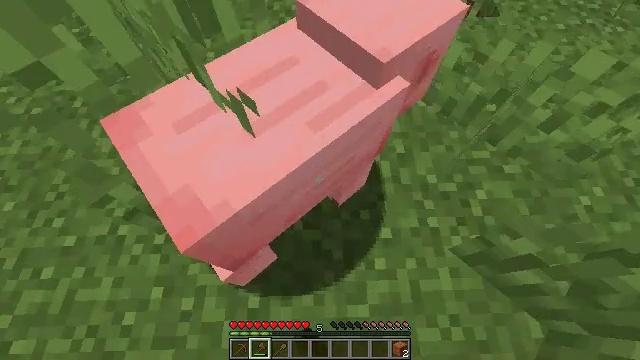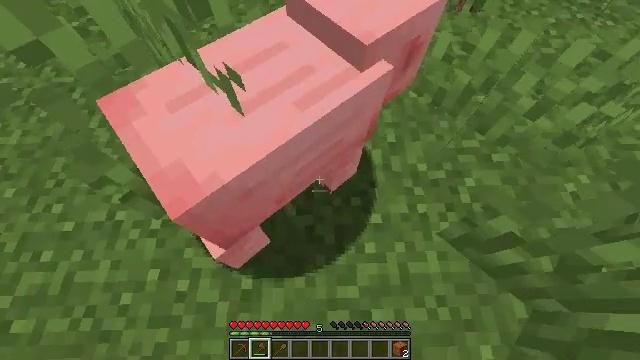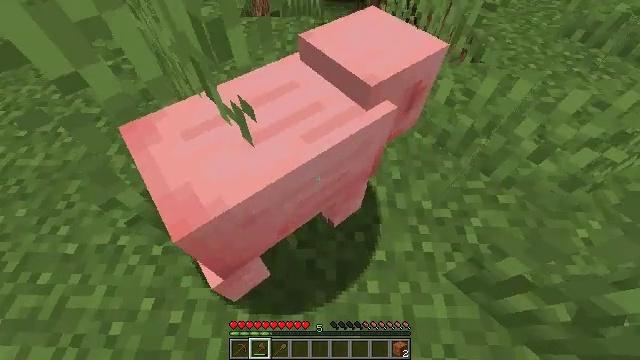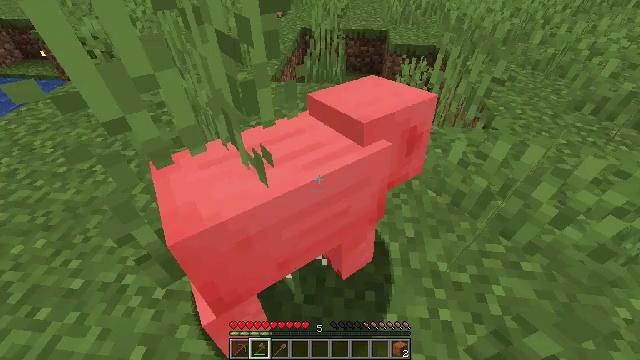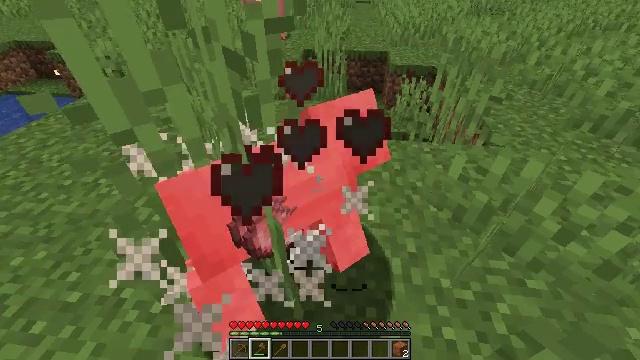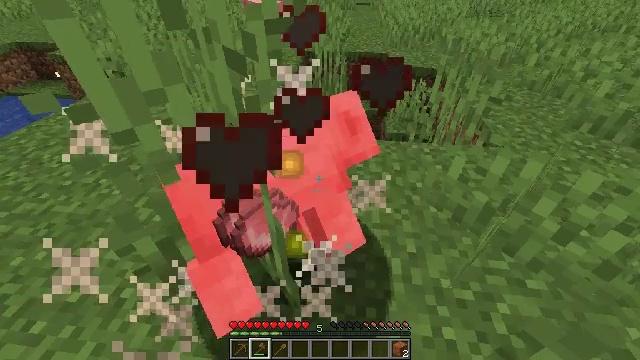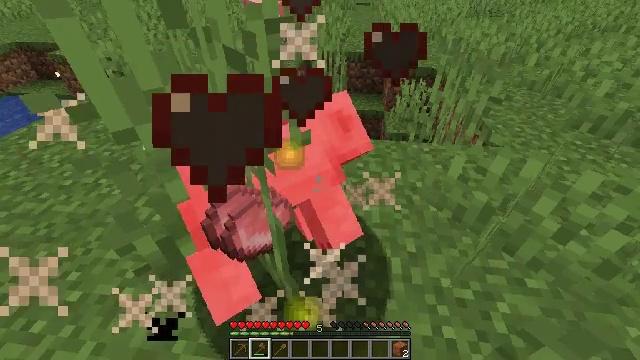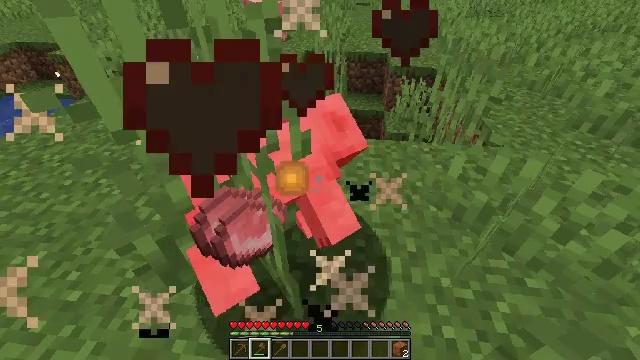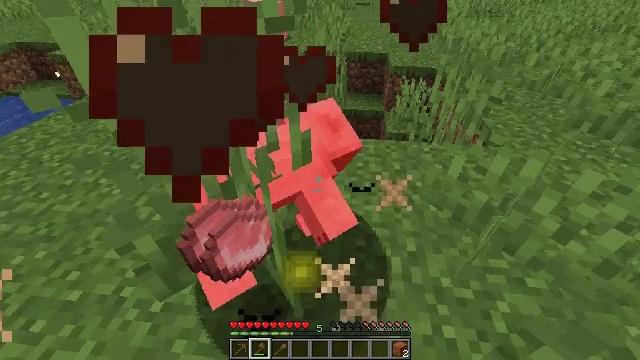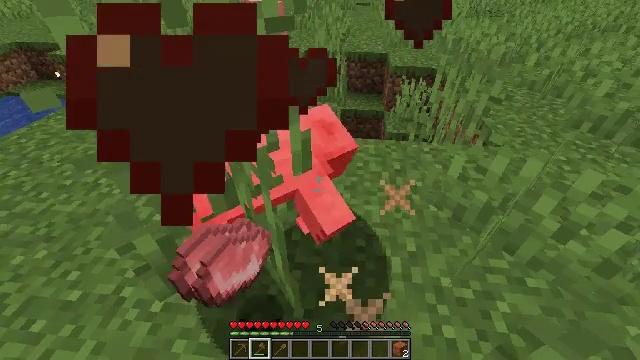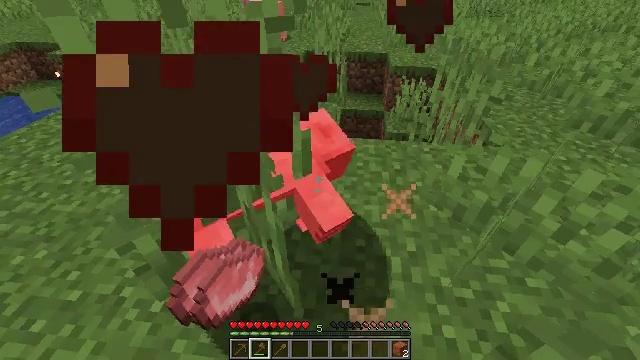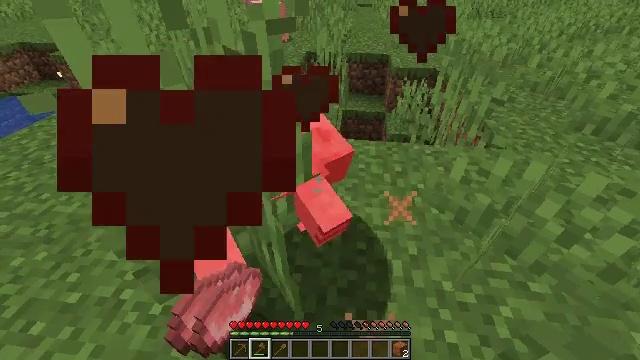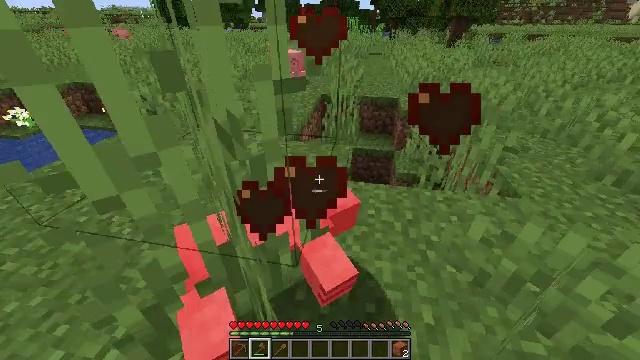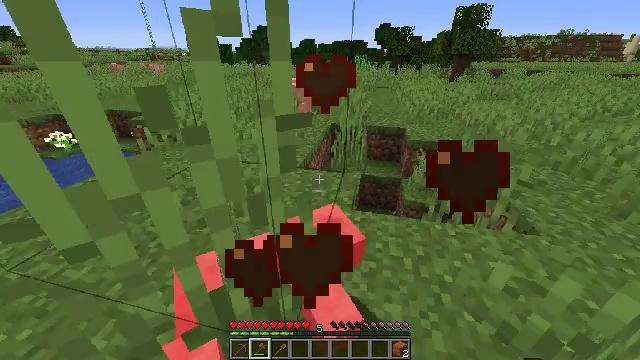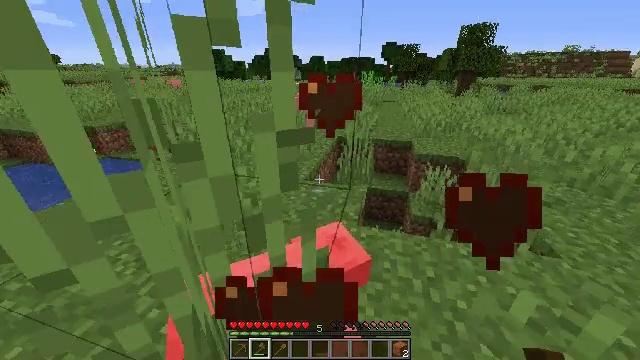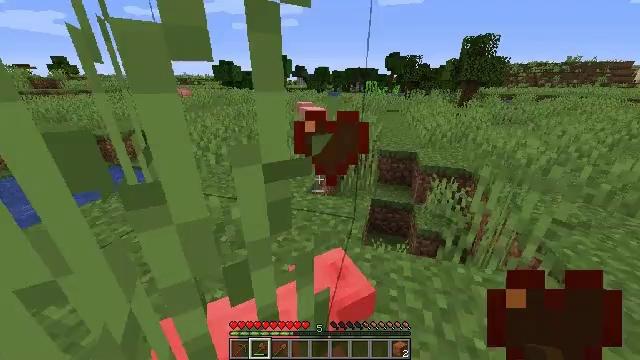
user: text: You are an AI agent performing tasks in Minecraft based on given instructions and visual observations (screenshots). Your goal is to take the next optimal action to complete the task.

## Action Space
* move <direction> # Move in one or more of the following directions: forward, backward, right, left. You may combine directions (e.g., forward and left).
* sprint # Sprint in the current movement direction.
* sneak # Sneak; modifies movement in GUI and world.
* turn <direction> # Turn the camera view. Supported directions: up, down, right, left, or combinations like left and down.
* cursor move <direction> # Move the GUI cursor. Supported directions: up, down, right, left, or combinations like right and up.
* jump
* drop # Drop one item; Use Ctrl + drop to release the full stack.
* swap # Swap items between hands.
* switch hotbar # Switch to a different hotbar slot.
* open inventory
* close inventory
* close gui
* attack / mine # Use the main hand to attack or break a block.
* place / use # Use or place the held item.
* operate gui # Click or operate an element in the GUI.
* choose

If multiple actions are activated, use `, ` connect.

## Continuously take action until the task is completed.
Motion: motion action
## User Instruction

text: Combat the pig.
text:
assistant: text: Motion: no_op
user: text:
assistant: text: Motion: turn left and up
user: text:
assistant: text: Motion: turn left and up
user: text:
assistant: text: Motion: turn up
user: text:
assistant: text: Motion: no_op
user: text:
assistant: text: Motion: no_op
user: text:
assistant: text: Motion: no_op
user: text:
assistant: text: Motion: no_op
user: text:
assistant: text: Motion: no_op
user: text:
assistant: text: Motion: no_op
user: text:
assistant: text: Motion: move forward, sprint
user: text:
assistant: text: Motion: move forward, sprint, turn left and up
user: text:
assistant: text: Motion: move forward, sprint, turn left and up
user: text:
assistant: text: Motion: move forward, sprint, turn left and up
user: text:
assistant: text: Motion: move forward, sprint, turn left and up
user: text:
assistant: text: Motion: move forward, sprint
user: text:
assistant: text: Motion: move forward, sprint
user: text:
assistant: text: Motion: move forward, sprint
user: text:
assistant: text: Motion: move forward, sprint, jump
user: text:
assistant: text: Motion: move forward, sprint, turn right, jump
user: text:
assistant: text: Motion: move forward, sprint, turn right, jump
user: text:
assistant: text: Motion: move forward, sprint, jump
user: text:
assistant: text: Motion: move forward and move left, sprint, turn left and down
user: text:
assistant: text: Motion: move forward and move left, sprint, turn left and down
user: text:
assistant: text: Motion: move forward and move left, sprint, turn left and down
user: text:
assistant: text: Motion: move forward and move left, sprint
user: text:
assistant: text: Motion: move forward and move left, sprint
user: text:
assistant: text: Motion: move forward and move left, sprint, turn right
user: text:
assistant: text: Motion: move forward and move left, sprint, turn right and up
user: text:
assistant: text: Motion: move forward, sprint, turn right